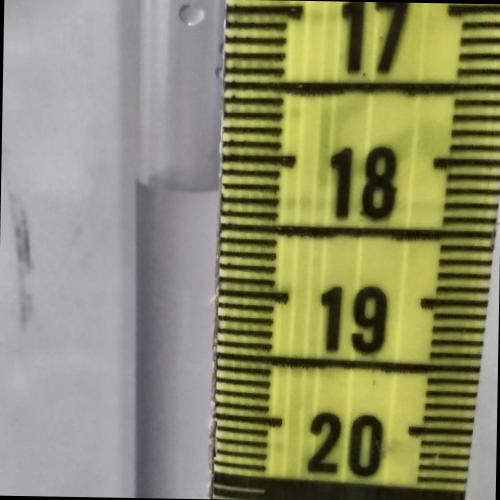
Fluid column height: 18.2 cm